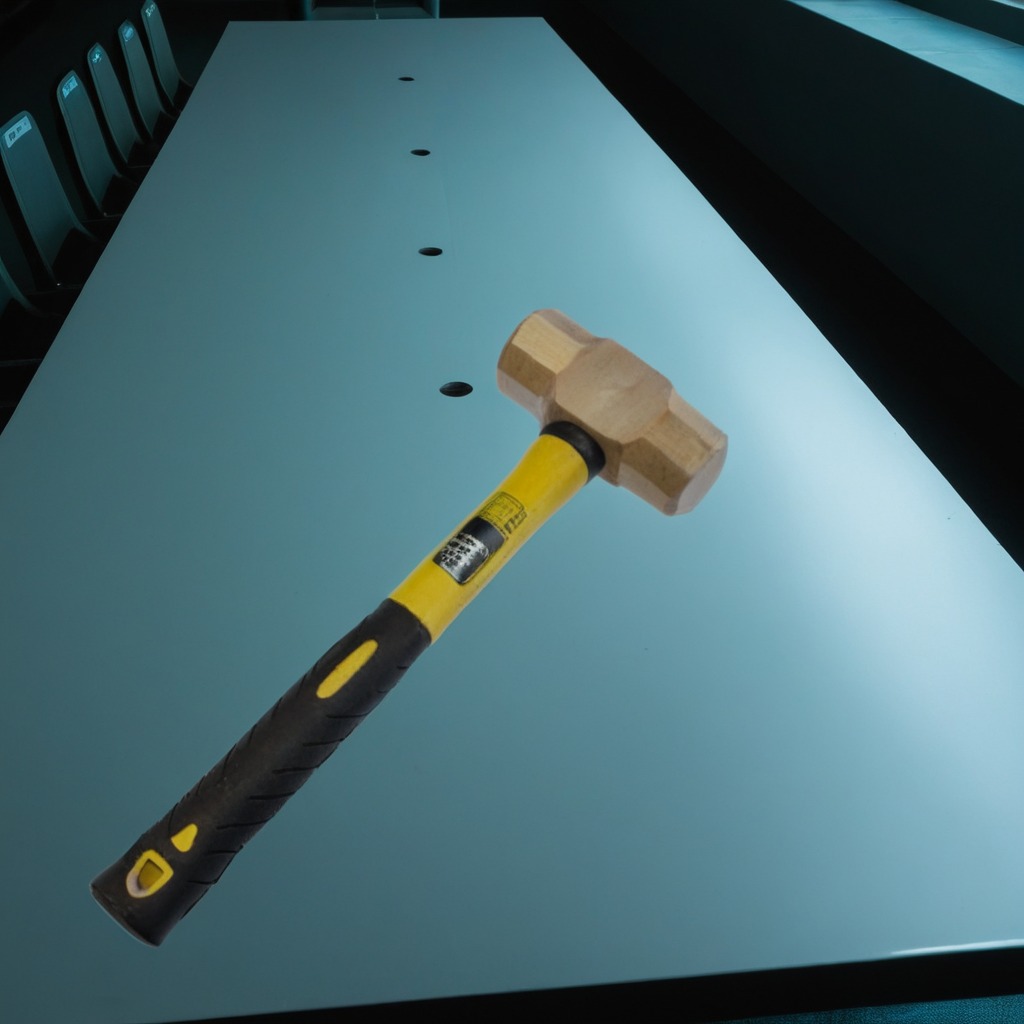
A hammer is lying on the table.